Question: I have a service where people can upload their images, and I display them on my website. I want to automatically hide a '.gif' if it is uploaded beside another '.gif'.
I don't want this to effect images ending in '.png' or '.jpg'.. only '.gifs'.
Here is an image example..

If there are three '.gifs' in a row, only display the first one.
I have tried selecting it, and hiding it, but this doesn't work at all.
'''
img > .gif{
display:none;
}
'''
Do I need to use JavaScript or jQuery to achieve this?
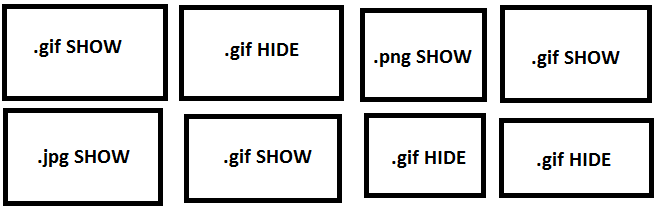
Answer: You can do this using - no Javascript/jQuery needed!
Use a combination of the <URL>: '+'
This will set 'display:none;' on any 'gifs' immediately following a '.gif'. Therefore no more than two '.gifs' will ever appear beside each other.
'''
img[src$=".gif"] + img[src$=".gif"] {
display:none;
}
'''
<URL>
---
<URL>